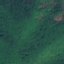
Land use / land cover class: Forest